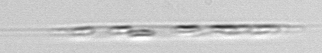
Label: Rhizosolenia